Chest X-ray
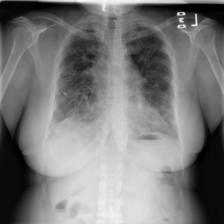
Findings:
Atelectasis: negative
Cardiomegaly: negative
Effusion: negative
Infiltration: negative
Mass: negative
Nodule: negative
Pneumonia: negative
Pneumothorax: negative
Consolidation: negative
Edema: negative
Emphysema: negative
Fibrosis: negative
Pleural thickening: negative
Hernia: negative